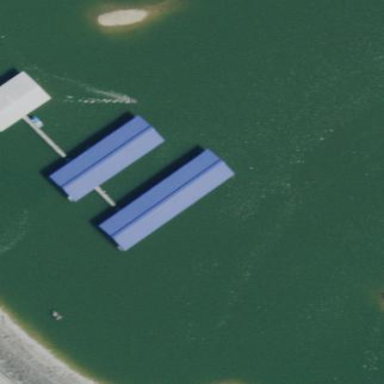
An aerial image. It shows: Boathouse building.